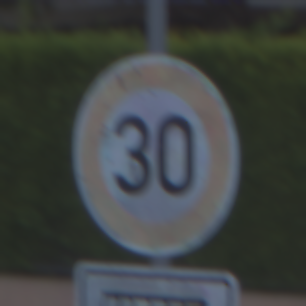
Verkehrszeichen: Geschwindigkeit30
Zusatzzeichen unten: HinweisDurchSinnbild13
Umgebung: Outdoor, Urban
Tageszeit: SunriseSunset
Wetter: Clear
Licht: Natural
Jahreszeit: NotSpecified
Kontrast: LowContrast